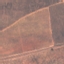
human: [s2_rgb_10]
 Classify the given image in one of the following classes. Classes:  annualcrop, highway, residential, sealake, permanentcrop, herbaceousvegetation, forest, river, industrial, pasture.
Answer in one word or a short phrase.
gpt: PermanentCrop